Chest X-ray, AP view. Patient: 33 years old, sex M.
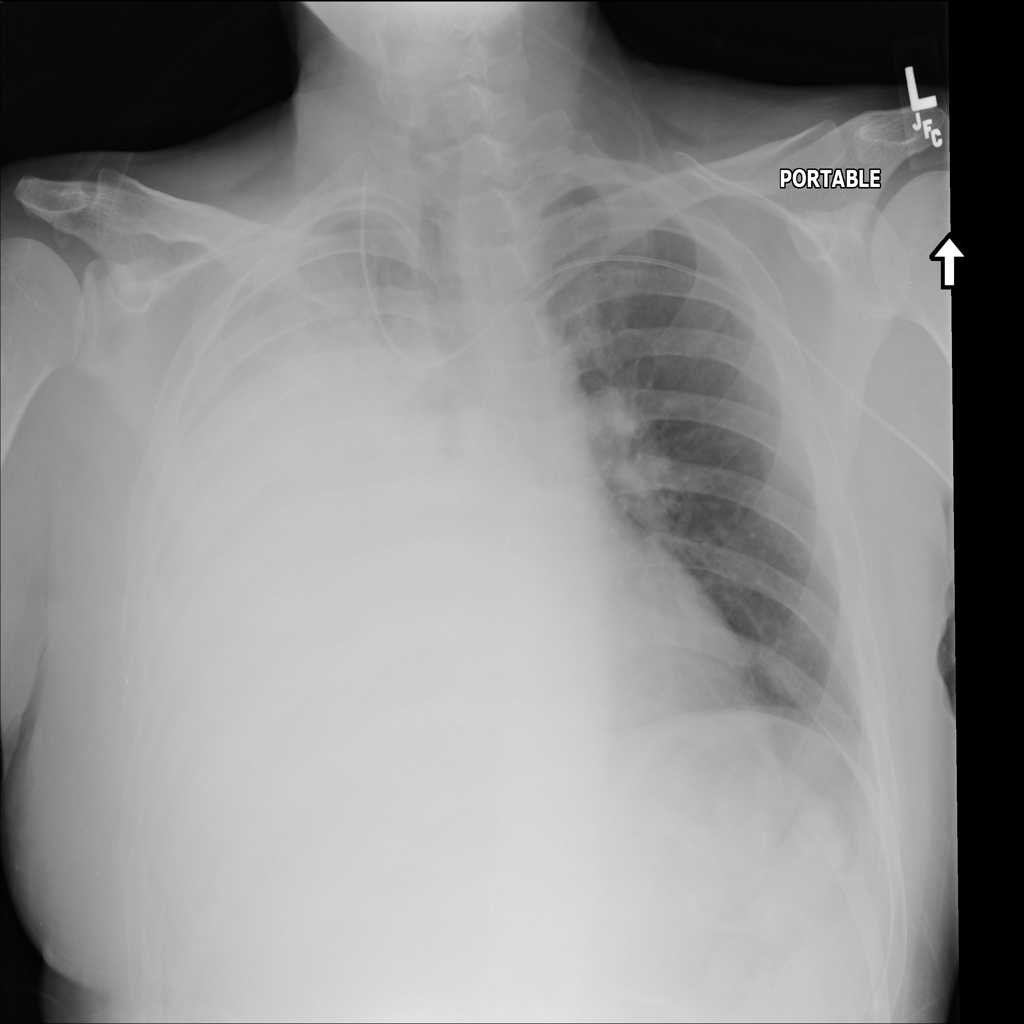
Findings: No Finding